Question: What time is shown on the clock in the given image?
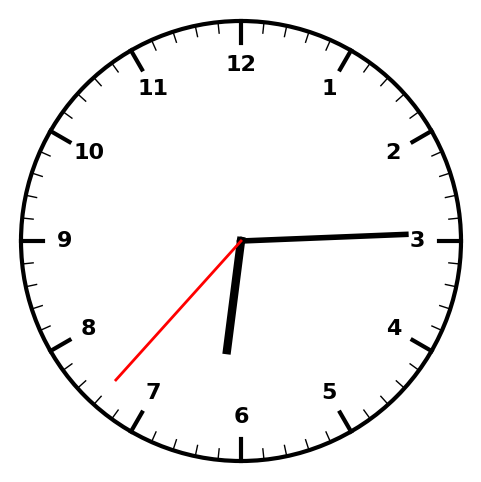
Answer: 06:14:37